Field crop: tomato
Growth stage: 1
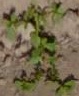
Species: portulaca